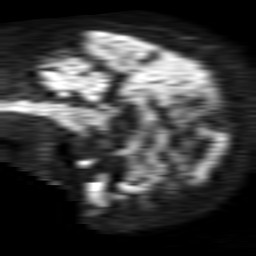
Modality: TRACE
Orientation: sagittal
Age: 64
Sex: male
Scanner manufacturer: philips
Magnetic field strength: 1.5 T
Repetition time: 3.403 s
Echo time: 0.06922 s